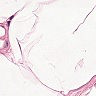
Metastatic tissue present: no